Field crop: maize
Growth stage: 2
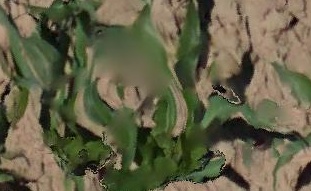
Species: maize